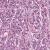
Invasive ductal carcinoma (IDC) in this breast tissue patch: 1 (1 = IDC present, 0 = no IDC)